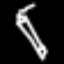
Label: pencil